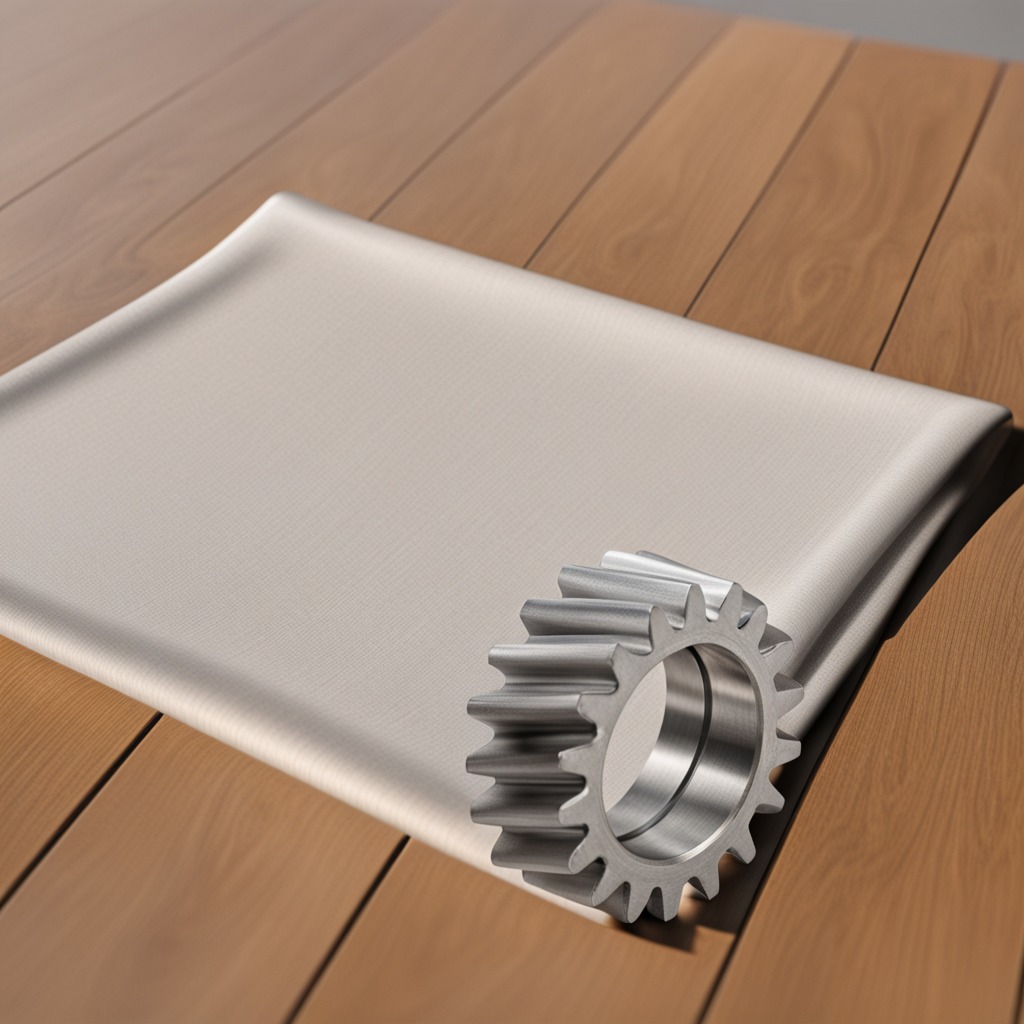
A steel gear with teeth lies on the wooden table in the outdoor workshop.